Field crop: maize
Growth stage: 1
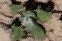
Species: chenopodium